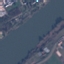
Land use / land cover: River